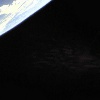
Label: space